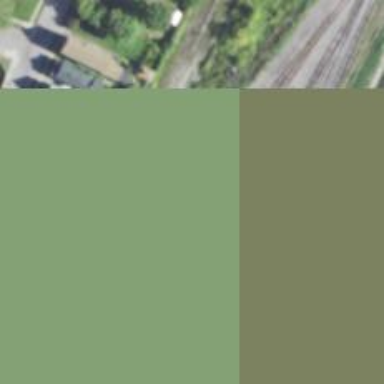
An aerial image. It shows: Railway yard used for servicing trains.